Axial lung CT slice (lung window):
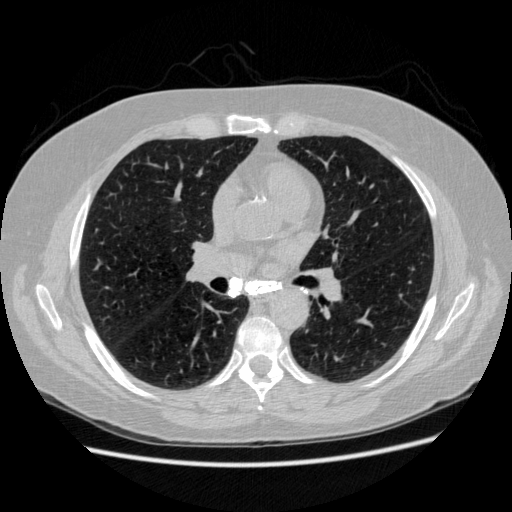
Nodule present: no